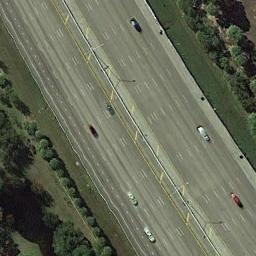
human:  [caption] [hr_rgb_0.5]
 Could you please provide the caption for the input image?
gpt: The freeway is surrounded by a large green forest with many cars on the freeway .

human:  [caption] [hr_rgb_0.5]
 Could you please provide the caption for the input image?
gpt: The freeway is next to lines of trees with some cars .

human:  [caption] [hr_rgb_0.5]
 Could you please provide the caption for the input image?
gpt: There are three cars on each highway .

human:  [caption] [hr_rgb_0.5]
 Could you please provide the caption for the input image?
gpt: The freeway with a bend has many trees on either side of the freeway and some cars are driving on the freeway .

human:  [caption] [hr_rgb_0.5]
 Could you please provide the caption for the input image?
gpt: There are green belts along the freeway with six cars .